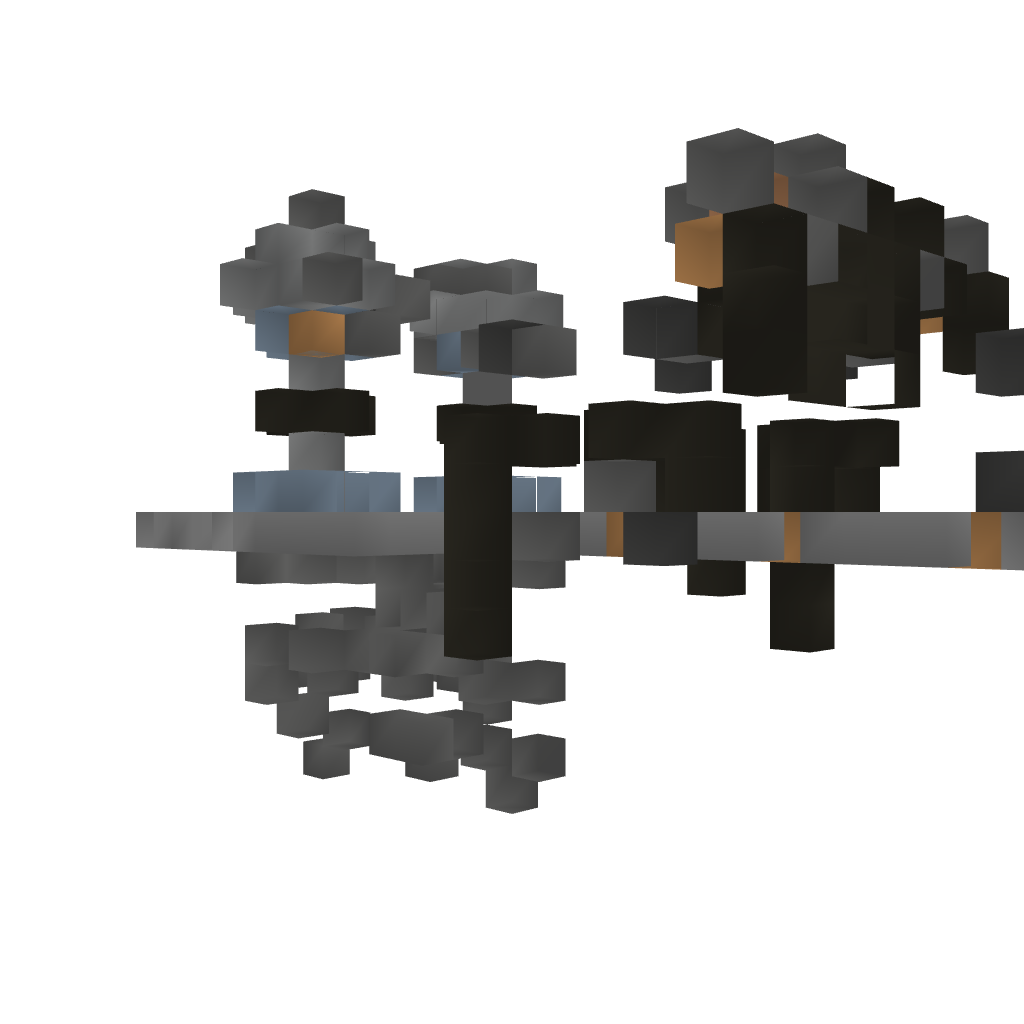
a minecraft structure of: Spawn for adventure maps